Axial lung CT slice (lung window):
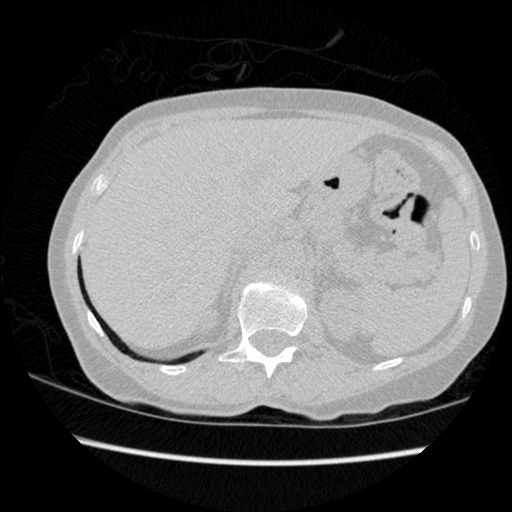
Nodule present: no